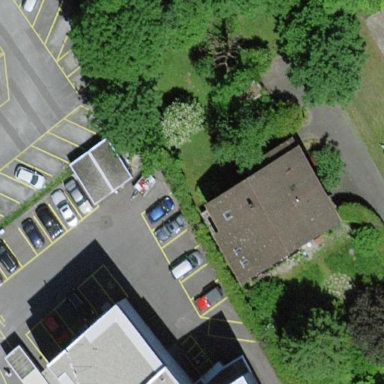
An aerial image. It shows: Asphalt street-side parking area.